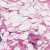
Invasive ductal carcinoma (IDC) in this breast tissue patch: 1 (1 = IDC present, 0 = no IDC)